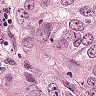
Metastatic tissue present: yes